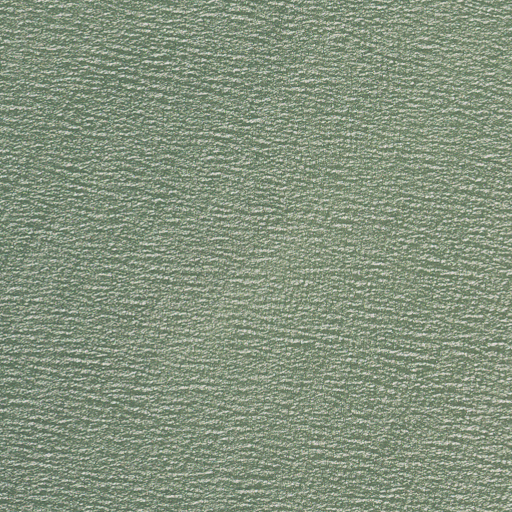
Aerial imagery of island in Maryland named Long Marsh Island containing only open water